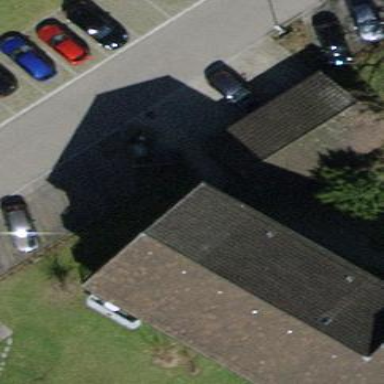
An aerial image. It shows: Group of garages.